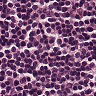
Metastatic tissue present: no